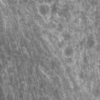
Label: not_dusty